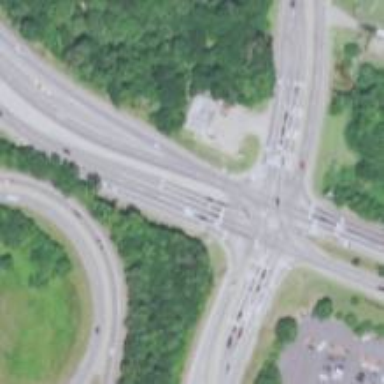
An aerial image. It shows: Motorway junction.